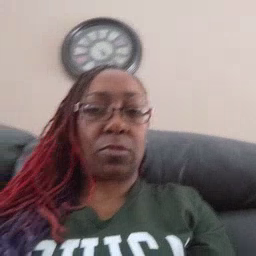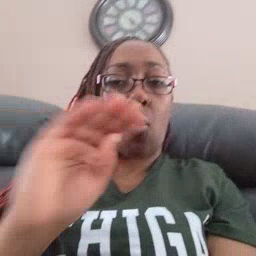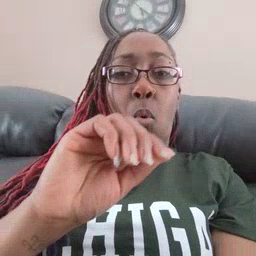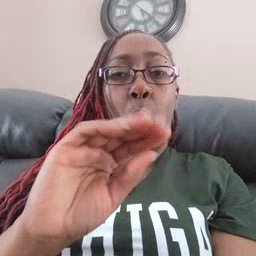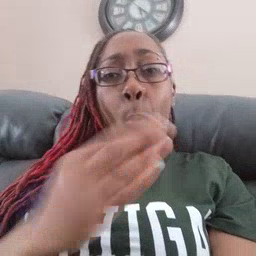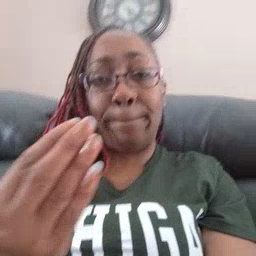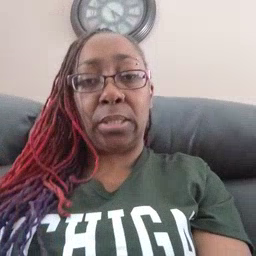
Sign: open